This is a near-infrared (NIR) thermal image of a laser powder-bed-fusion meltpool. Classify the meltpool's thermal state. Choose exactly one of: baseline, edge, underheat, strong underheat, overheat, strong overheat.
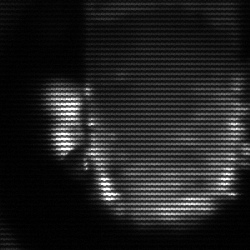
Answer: baseline